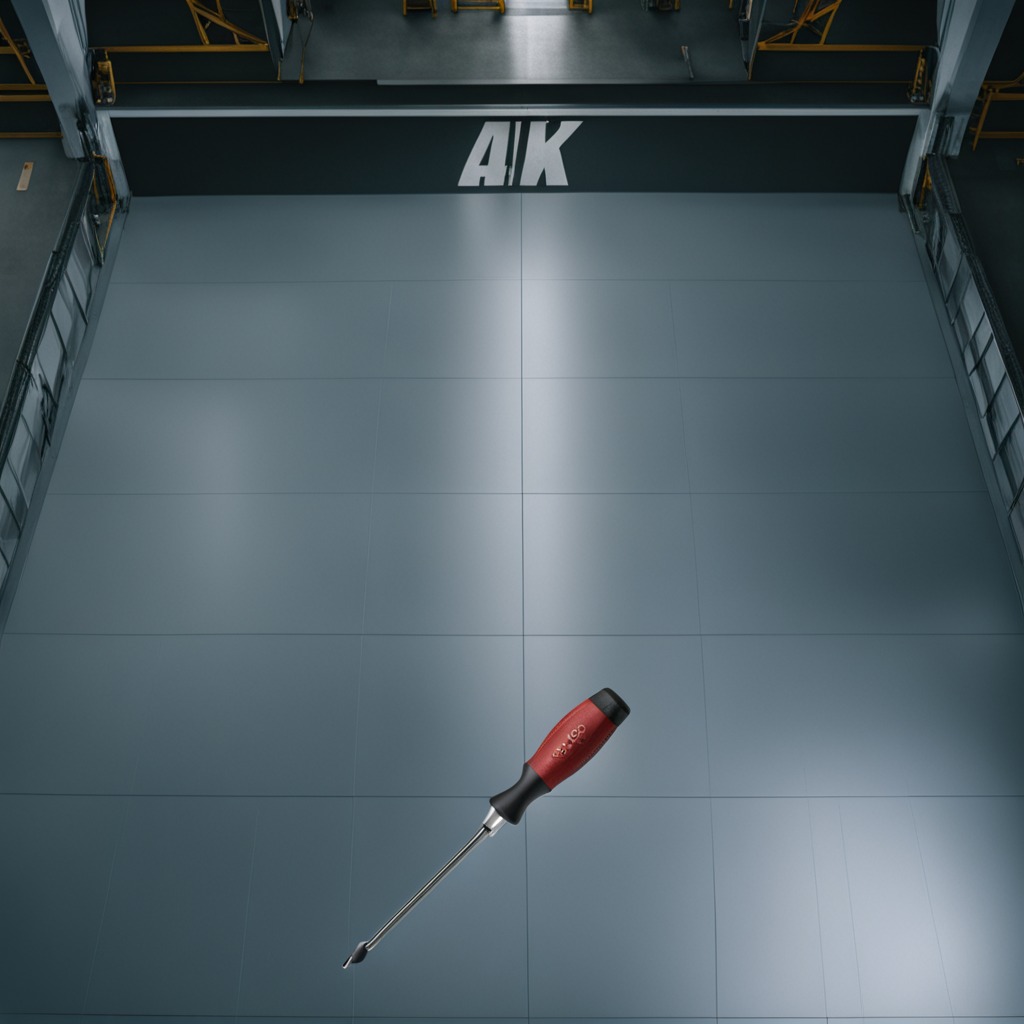
A screwdriver lies on the toolbox surface in an airplane hangar workshop 8K.